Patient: sex F, age 36
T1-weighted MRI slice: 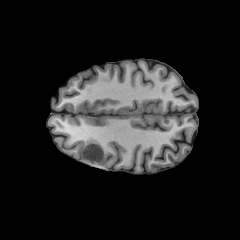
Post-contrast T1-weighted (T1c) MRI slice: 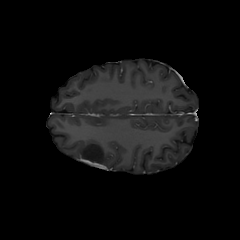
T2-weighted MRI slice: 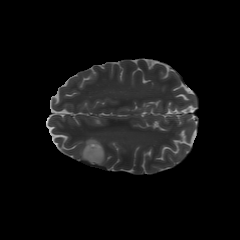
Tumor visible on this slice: yes
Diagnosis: Astrocytoma, IDH-mutant
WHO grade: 2